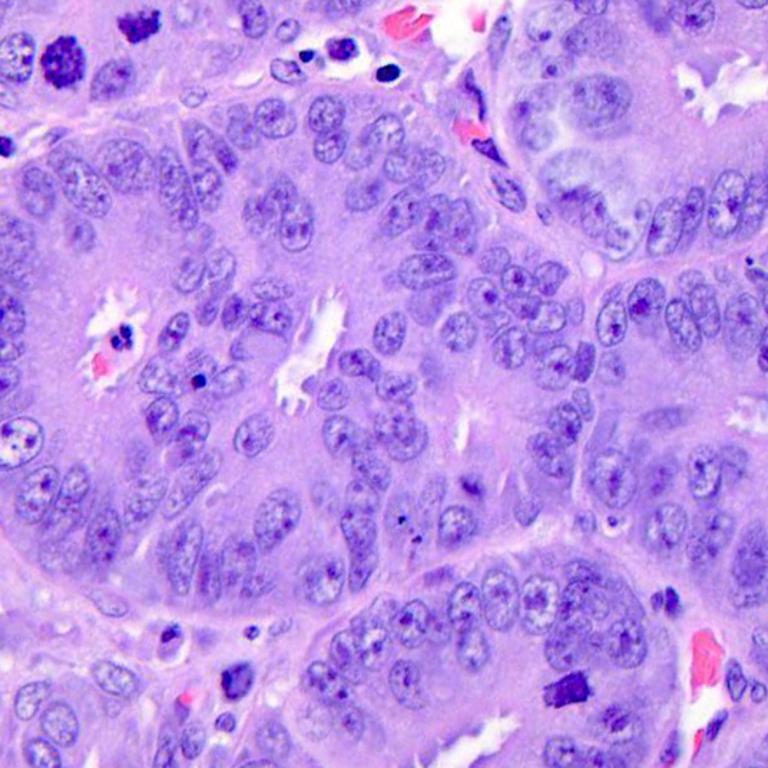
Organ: colon
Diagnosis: adenocarcinomas